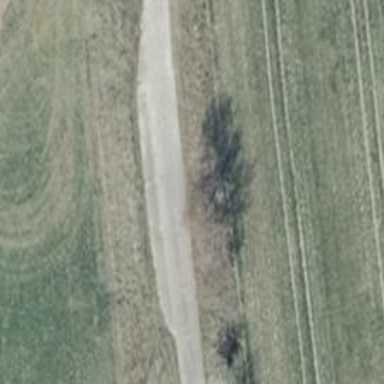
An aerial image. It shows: Passing place on the road.